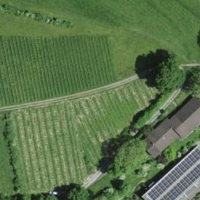
EUNIS habitat code: 24
Species observed at this site:
Prunus spinosa
Cydonia oblonga